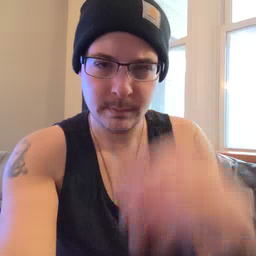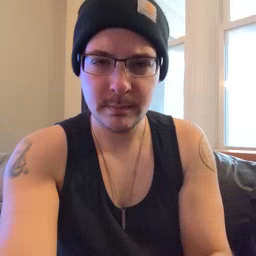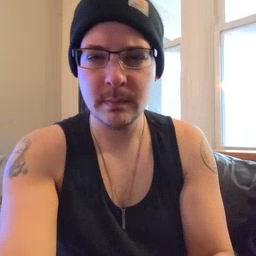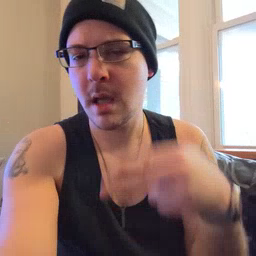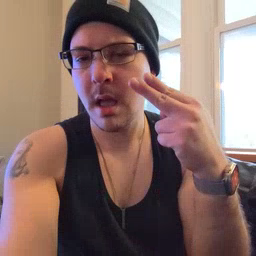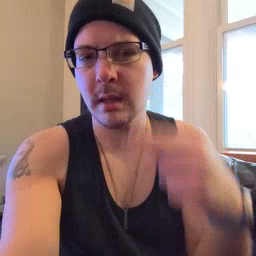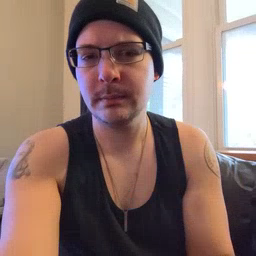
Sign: high